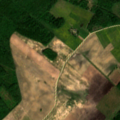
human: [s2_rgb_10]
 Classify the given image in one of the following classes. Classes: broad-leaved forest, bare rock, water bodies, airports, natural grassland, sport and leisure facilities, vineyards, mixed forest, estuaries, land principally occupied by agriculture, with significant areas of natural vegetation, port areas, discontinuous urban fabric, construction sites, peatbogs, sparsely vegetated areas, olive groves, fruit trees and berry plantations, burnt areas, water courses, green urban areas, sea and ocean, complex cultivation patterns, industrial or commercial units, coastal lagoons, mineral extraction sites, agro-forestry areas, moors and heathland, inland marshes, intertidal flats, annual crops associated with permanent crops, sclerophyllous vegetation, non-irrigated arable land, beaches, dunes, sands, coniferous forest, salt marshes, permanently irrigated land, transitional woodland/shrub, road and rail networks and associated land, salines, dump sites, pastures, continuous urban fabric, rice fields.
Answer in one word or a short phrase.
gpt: non-irrigated arable land, complex cultivation patterns, broad-leaved forest, mixed forest